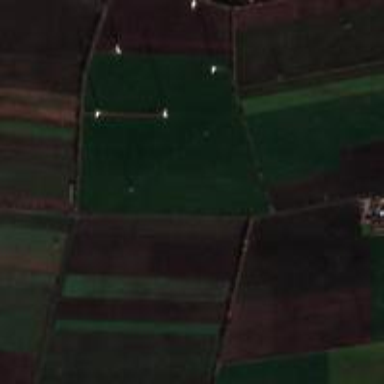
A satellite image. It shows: Picturesque farmland scene.